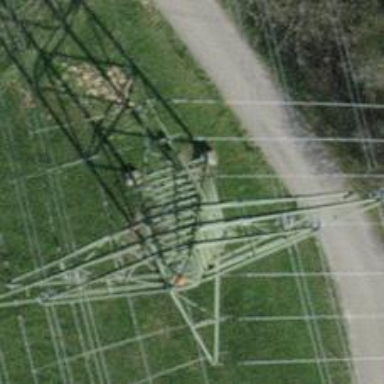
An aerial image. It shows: Power tower.